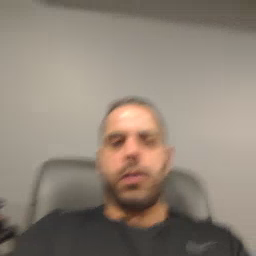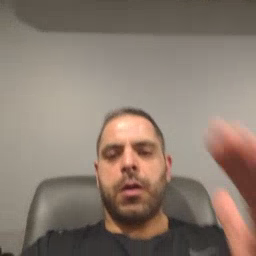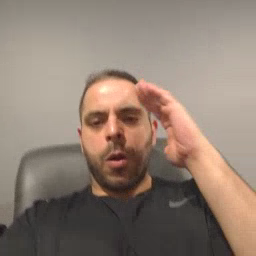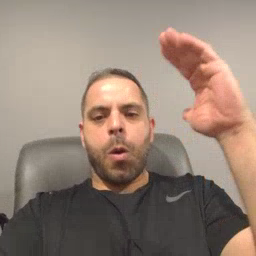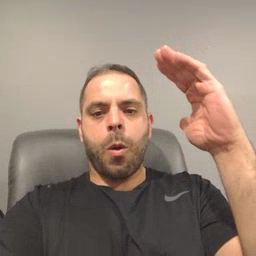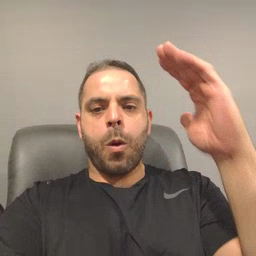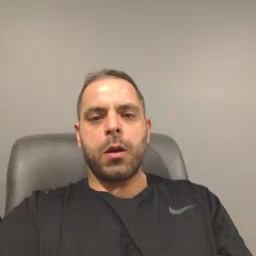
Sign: hello